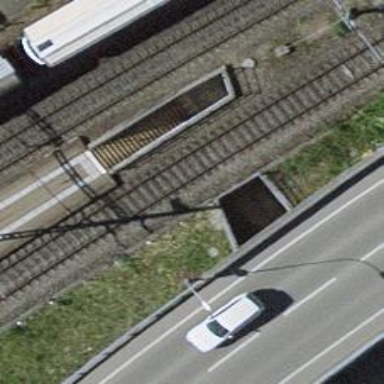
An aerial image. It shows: Footway tunnel.